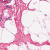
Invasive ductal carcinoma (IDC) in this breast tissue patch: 0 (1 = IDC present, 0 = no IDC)